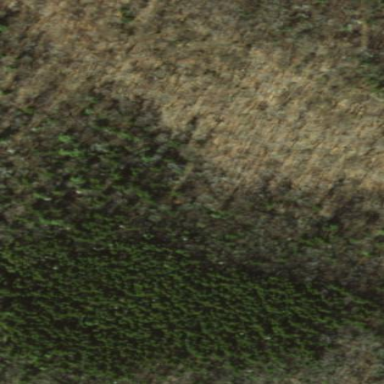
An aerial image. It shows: Woodland with evergreen needle-leaved trees.